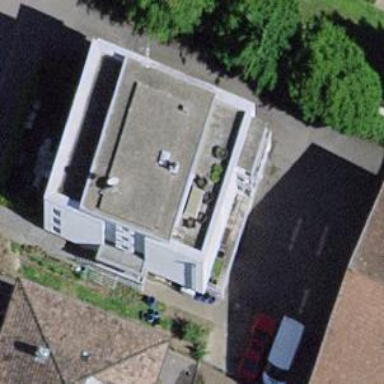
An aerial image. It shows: Simple and straightforward house.